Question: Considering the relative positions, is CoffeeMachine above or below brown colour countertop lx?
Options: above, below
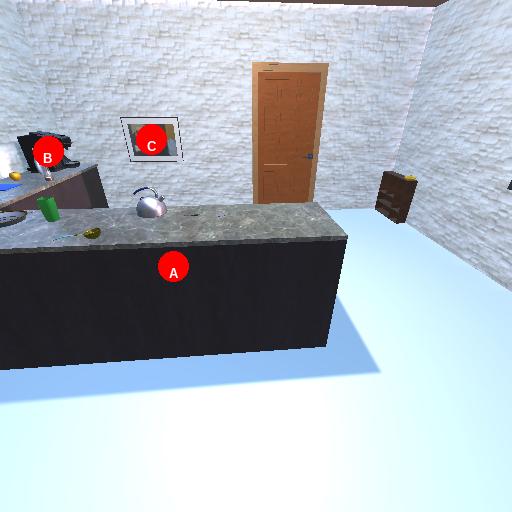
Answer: above